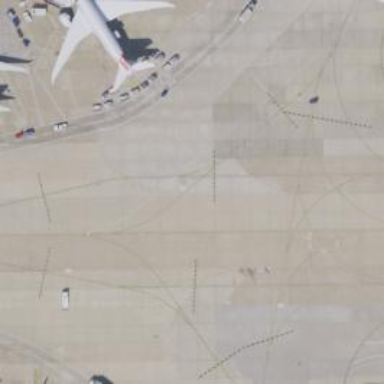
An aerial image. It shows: Image of taxiway at airport.